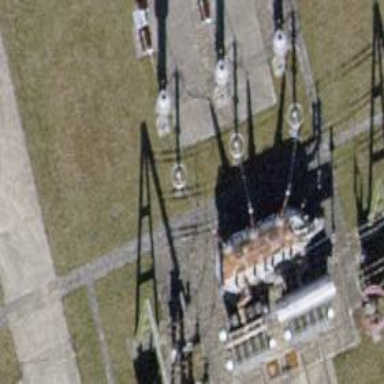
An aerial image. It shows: Bay for power lines.